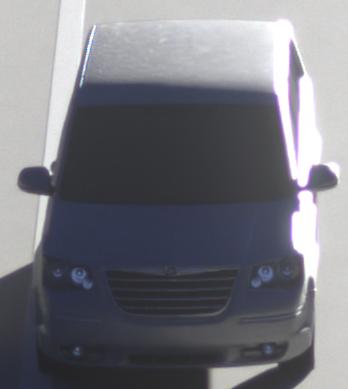
Make: Chrysler
Model: Grand Voyager 3.8
Detailed model: Grand Voyager
Model produced from: 2008/03
Model produced until: 2010/12
Doors: 5
Color: white
Road condition: dry road
Daytime: sunrise or sunset
Contrast: high contrast